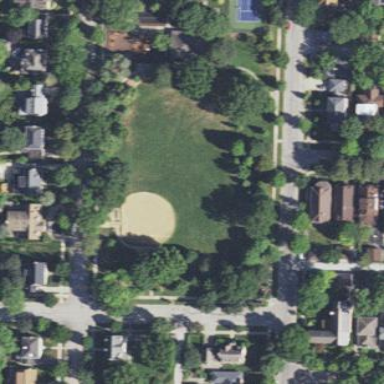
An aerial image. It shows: Baseball pitch for leisure and sports activities.